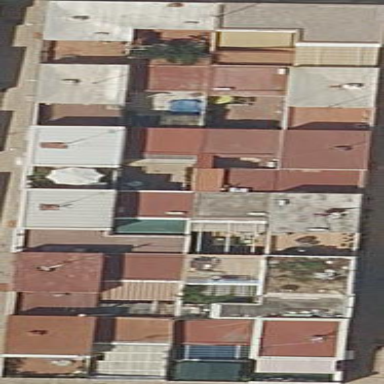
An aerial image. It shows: Terrace building.